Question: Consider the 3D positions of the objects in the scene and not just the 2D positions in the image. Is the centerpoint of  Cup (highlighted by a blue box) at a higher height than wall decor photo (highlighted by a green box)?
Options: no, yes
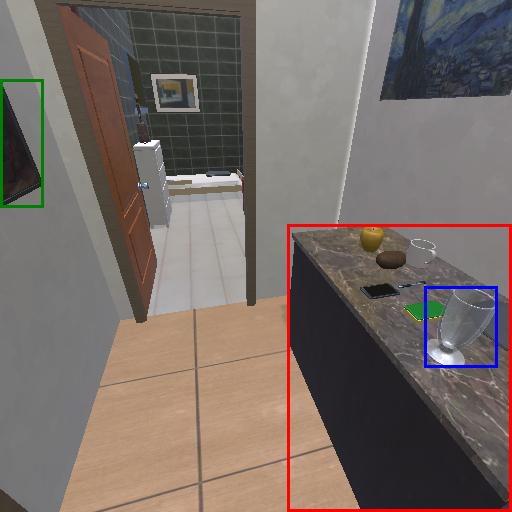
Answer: no